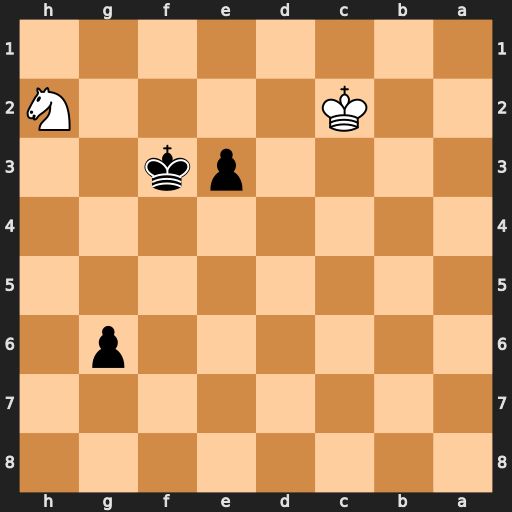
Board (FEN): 8/8/6p1/8/8/4pk2/2K4N/8
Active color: b
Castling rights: -
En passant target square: -
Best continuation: Kg3 Nf1+ Kf2